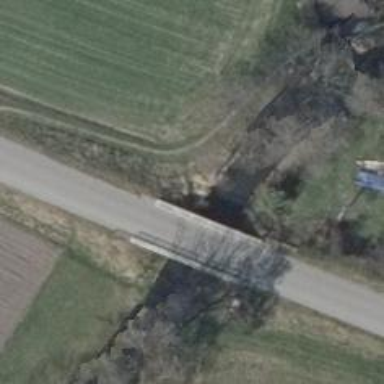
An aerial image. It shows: Residential road with asphalt surface that includes bridge.